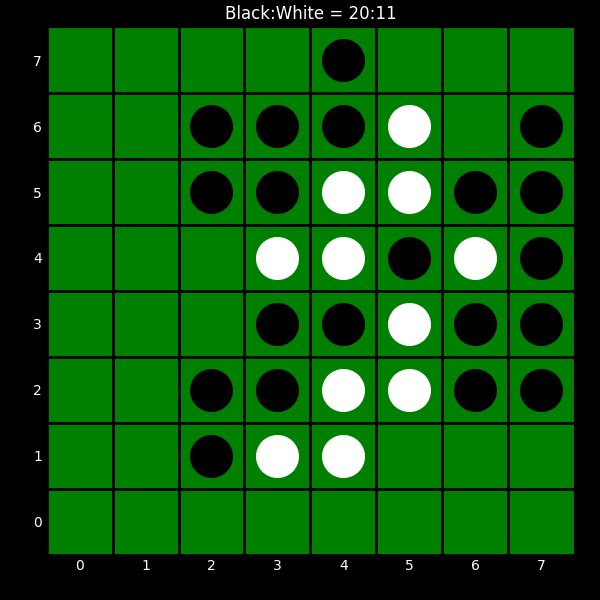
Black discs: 20
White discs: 11